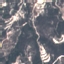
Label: HerbaceousVegetation